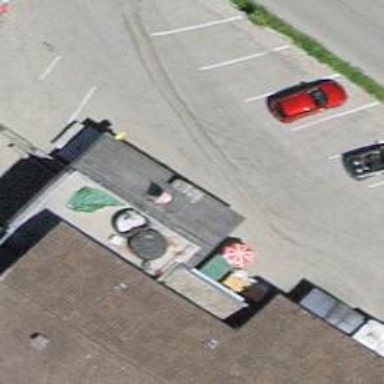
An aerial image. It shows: Restaurant.